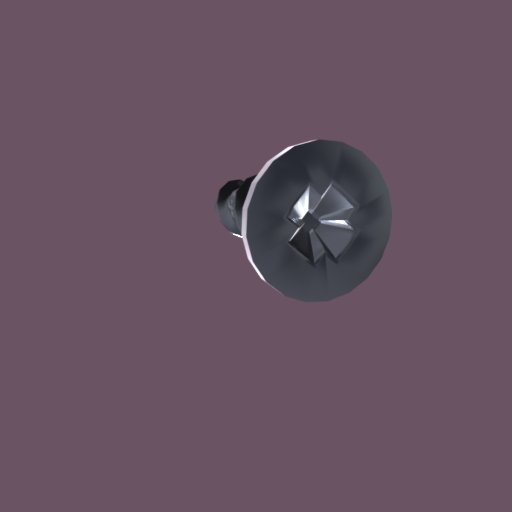
Label: screw